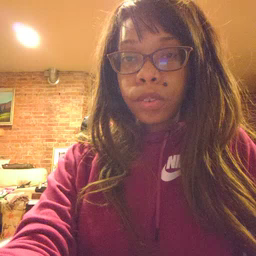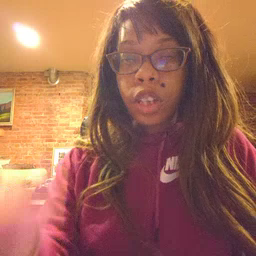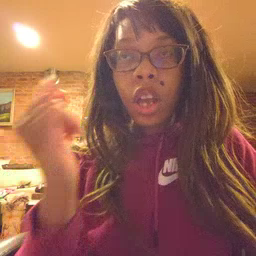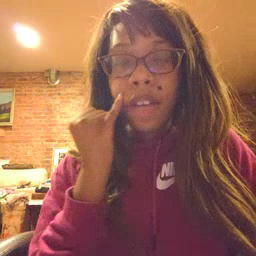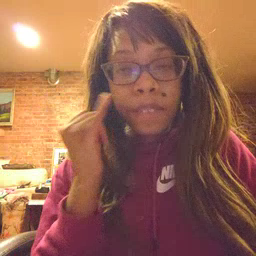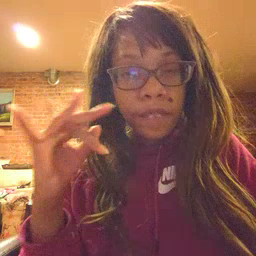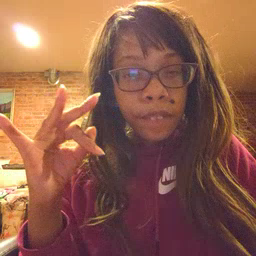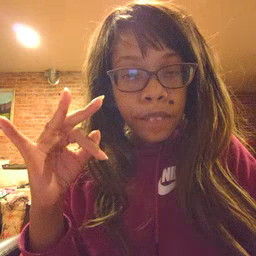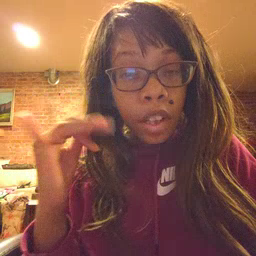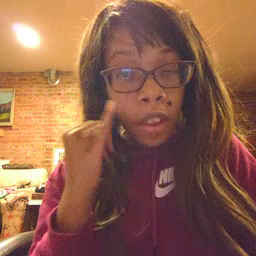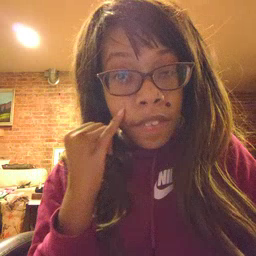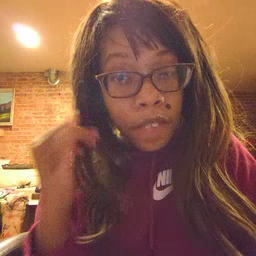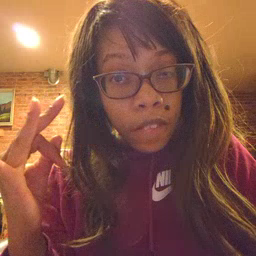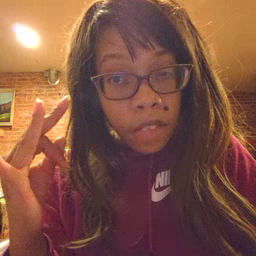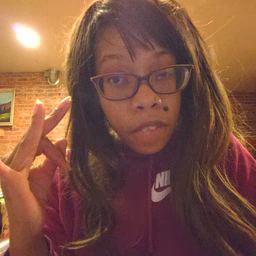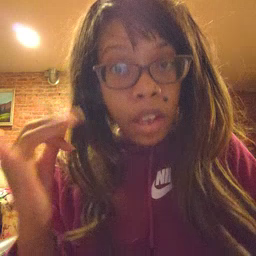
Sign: if